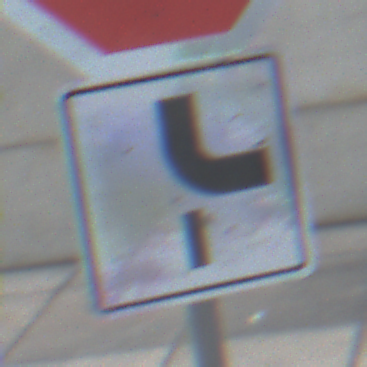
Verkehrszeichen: VerlaufVorfahrtsstrasse10
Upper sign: Stop
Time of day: MorningAfternoon
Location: Outdoor (Urban)
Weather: PartlyCloudy
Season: NotSpecified
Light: Natural